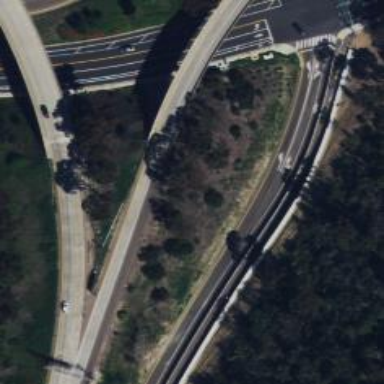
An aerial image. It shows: Motorway link.